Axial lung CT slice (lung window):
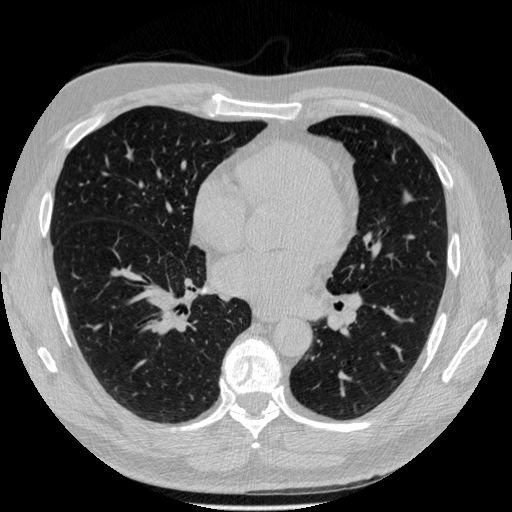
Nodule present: no